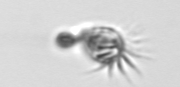
Label: Paratontonia_gracillima